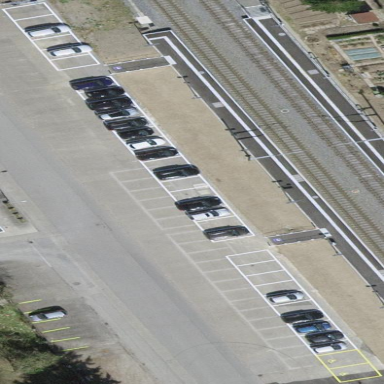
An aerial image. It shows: Parking available on the street side.